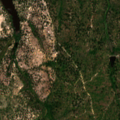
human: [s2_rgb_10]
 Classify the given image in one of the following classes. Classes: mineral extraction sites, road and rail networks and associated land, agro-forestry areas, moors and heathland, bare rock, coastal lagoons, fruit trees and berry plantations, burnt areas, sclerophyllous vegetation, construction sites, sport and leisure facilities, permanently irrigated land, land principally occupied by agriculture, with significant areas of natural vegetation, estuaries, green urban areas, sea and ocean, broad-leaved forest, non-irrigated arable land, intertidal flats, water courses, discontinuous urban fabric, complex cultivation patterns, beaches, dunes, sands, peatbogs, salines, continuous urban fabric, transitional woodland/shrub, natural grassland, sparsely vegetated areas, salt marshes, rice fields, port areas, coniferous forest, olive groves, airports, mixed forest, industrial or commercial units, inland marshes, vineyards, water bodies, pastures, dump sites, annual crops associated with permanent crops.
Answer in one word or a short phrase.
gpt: continuous urban fabric